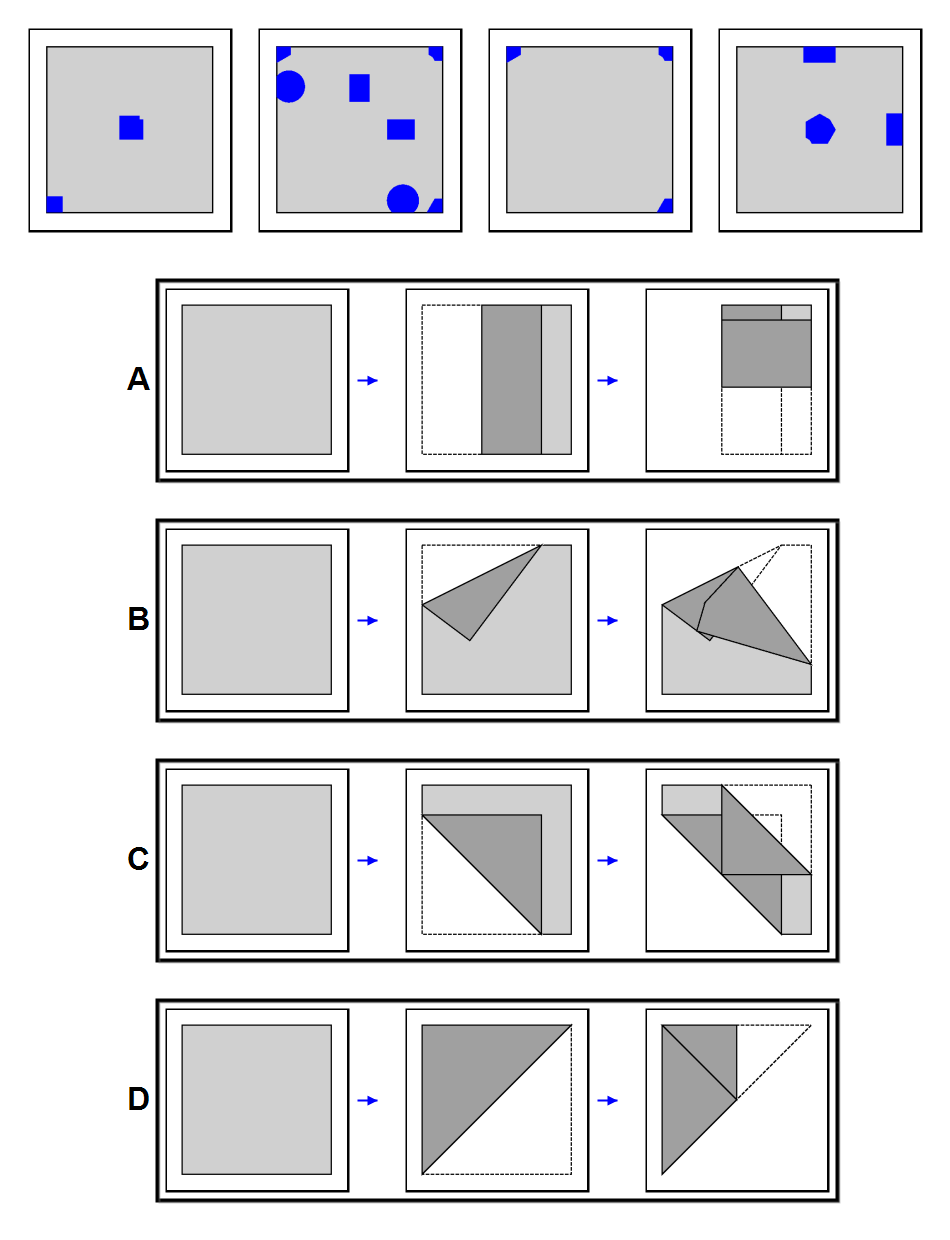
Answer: D